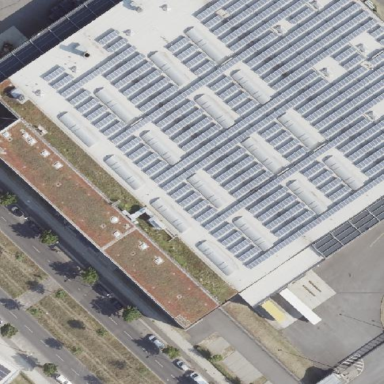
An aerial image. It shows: Industrial building with flat black roof.